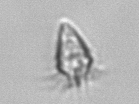
Label: Paratontonia_gracillima